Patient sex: F
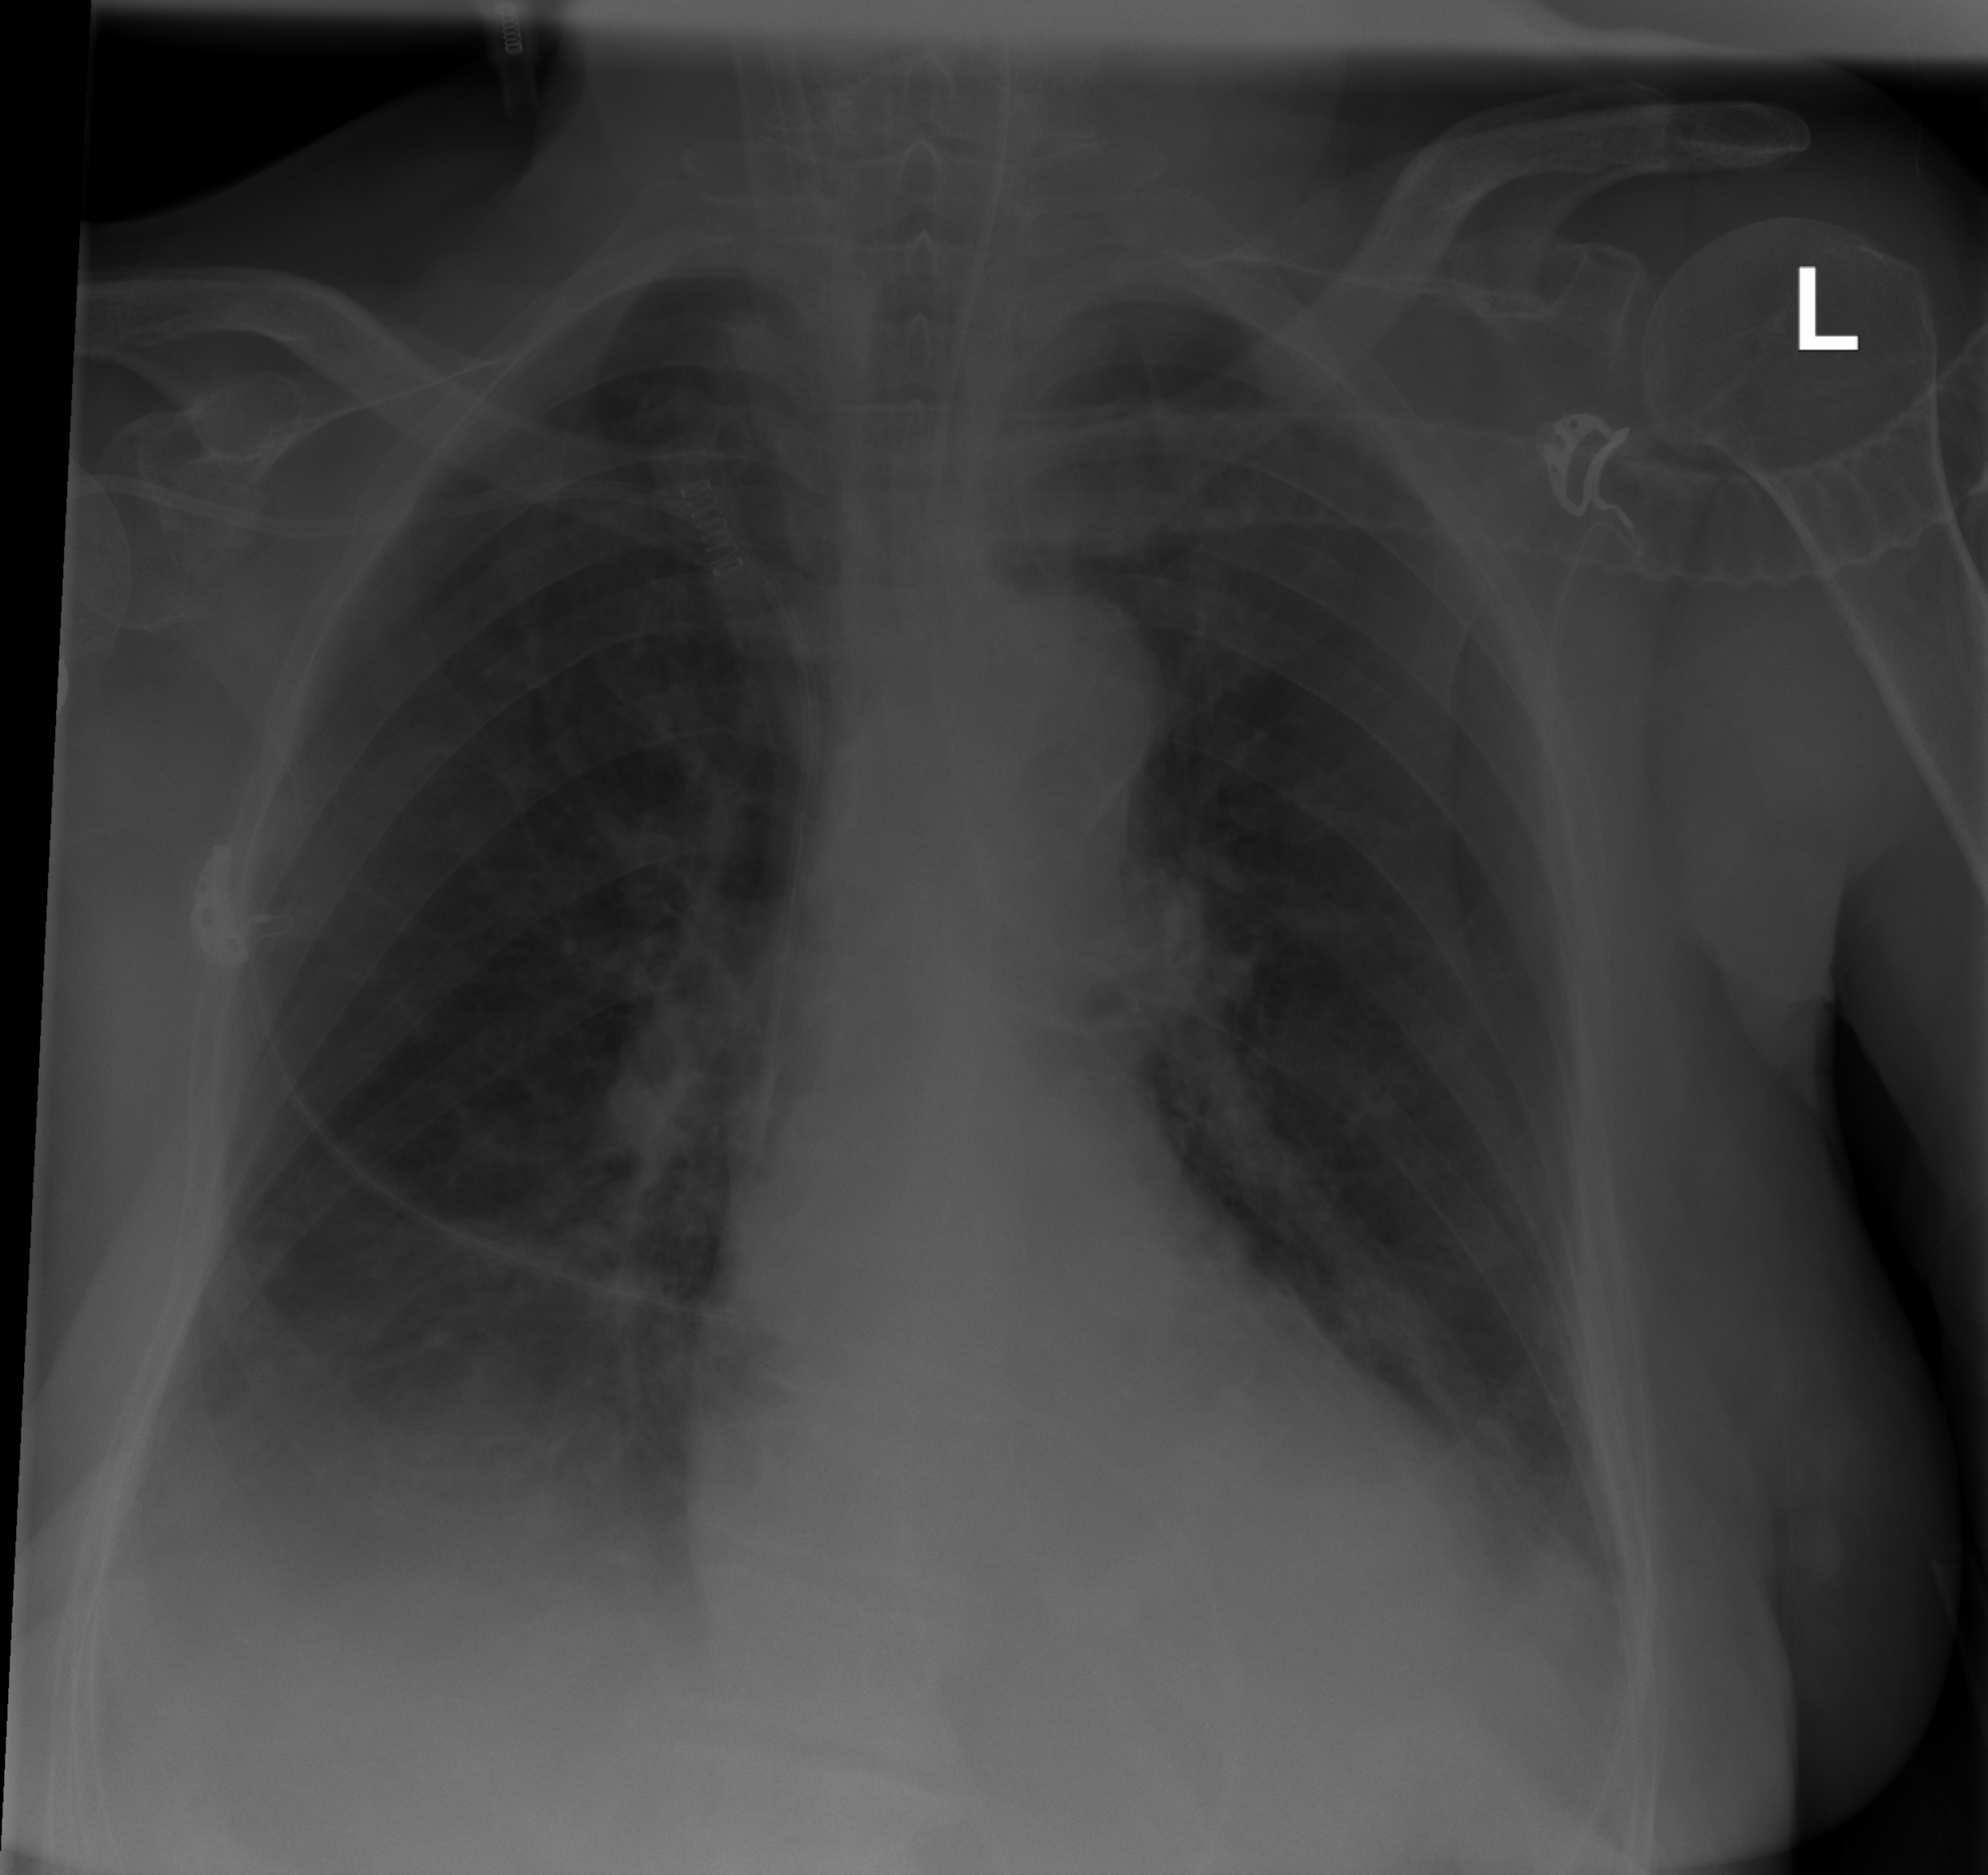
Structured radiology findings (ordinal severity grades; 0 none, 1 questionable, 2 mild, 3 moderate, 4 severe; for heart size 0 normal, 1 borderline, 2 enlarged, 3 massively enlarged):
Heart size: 0
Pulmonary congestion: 0
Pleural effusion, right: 0
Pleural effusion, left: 0
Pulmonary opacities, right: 0
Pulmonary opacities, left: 0
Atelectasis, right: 2
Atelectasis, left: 2